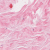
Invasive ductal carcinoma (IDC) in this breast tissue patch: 0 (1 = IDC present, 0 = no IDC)